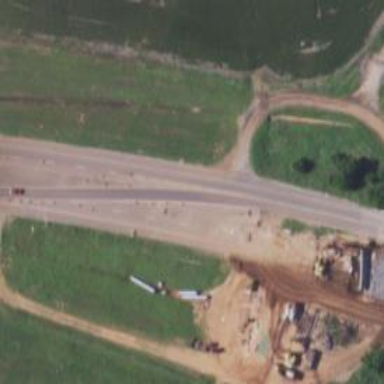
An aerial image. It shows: Asphalt road classified as primary highway with expressway characteristics.